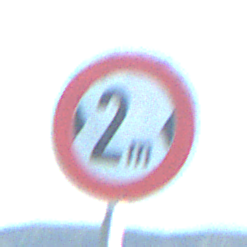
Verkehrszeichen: TatsaechlicheBreite2
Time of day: MorningAfternoon
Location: Outdoor (Nature)
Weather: PartlyCloudy
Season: NotSpecified
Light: Natural